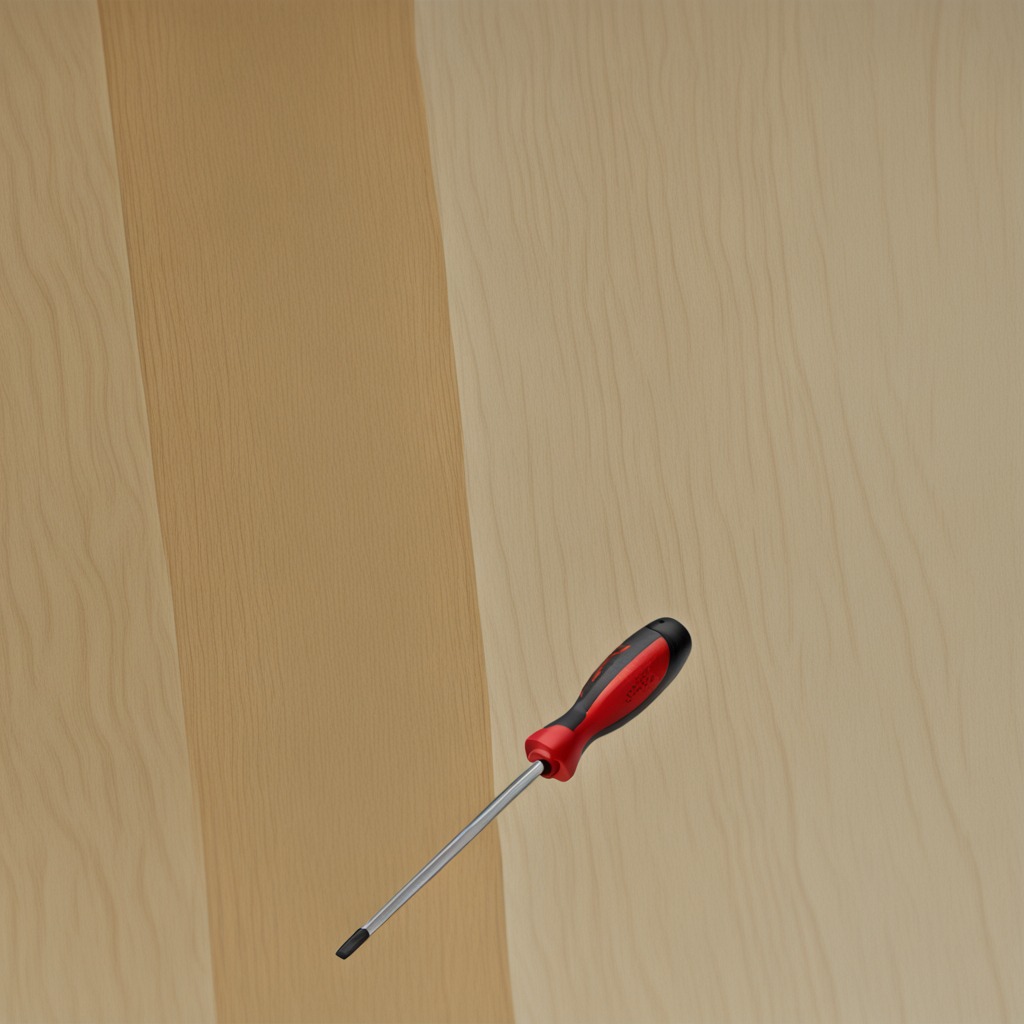
A screwdriver lies on the plywood surface in a paint workshop lit by afternoon window light.